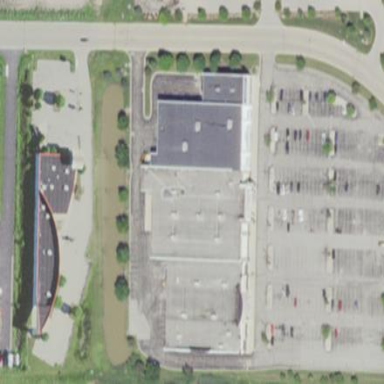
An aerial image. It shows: Retail building.